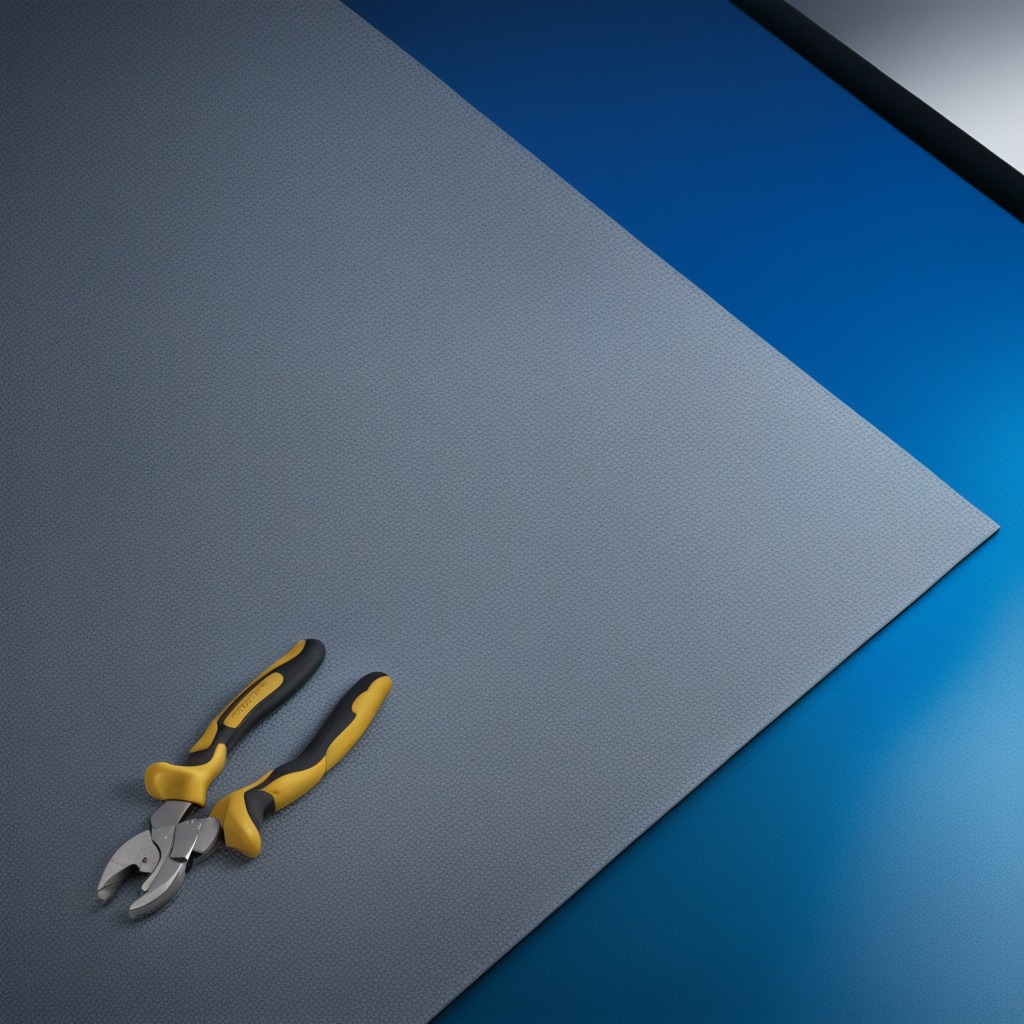
A plier lying on a clean granite tabletop covered with a blue rubber mat inside a workshop under bright overhead lighting crisp shadows high clarity worn but beneath the mat